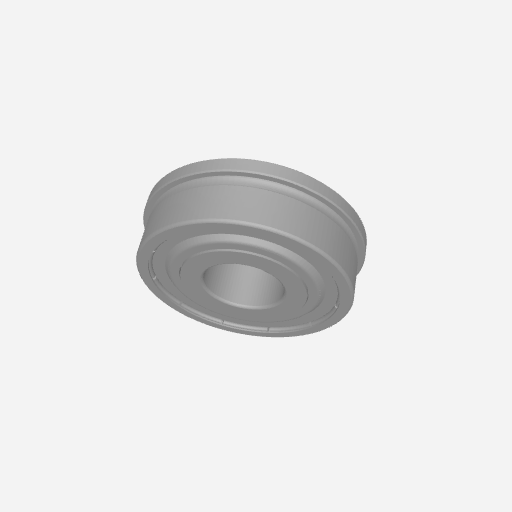
Part: LinearBearing12ID10